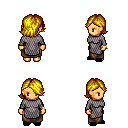
a pixel art fantasy rpg character, female body template, human, tanned skin, chain mail, robe skirt, blonde swoop hairstyle, bracelets, black slippers, four views (front, back, left, right), 2x2 character sprite sheet, small pixel art, hard edges, no anti-aliasing